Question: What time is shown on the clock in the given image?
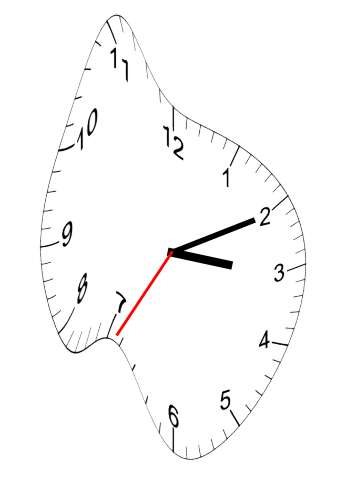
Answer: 03:10:35